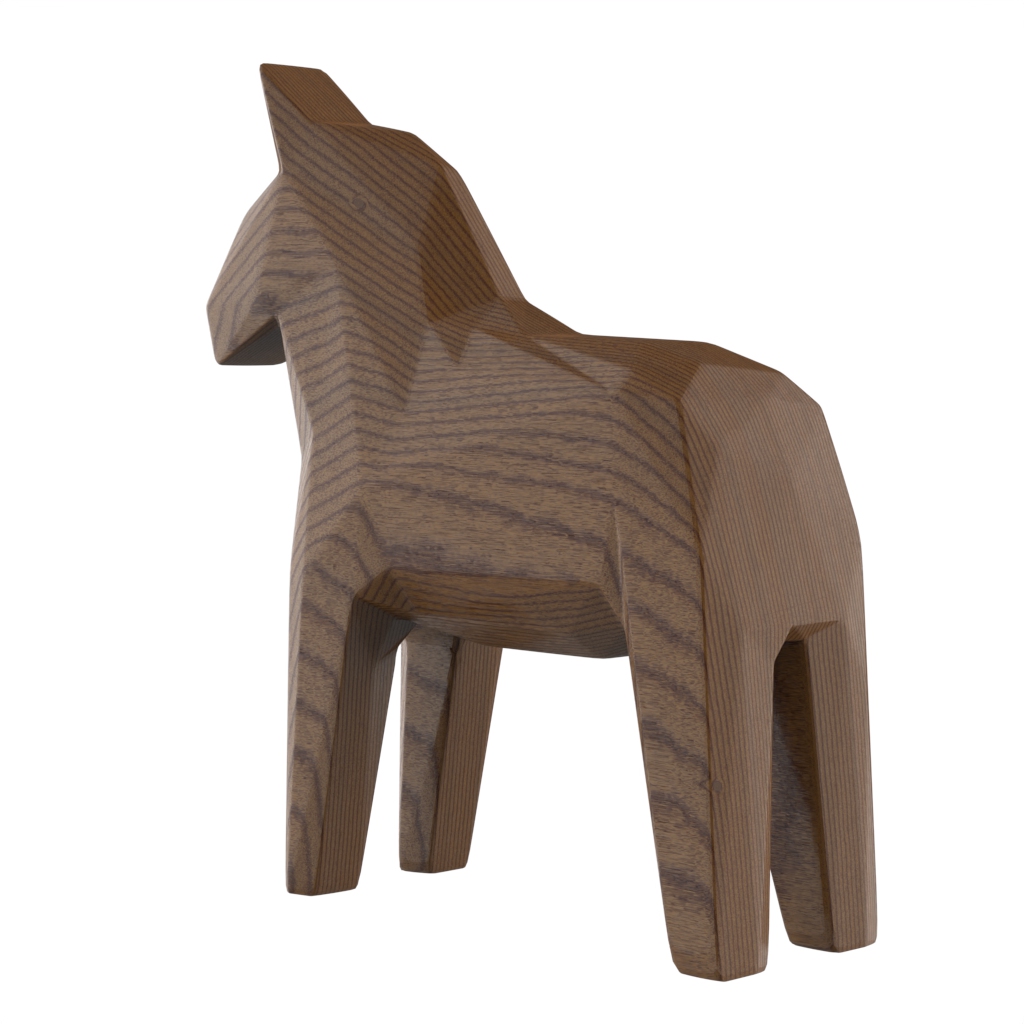
A high quality rendering of a dalahest_oak dalecarlian horse figurine made of varnished dark oak standing on a white surface in an a white studio with artificial white studio lighting,long shot from rear left side,  with a deep depth field of view, 100 mm, bokeh